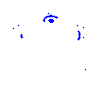
Particle: electron